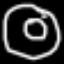
Label: donut